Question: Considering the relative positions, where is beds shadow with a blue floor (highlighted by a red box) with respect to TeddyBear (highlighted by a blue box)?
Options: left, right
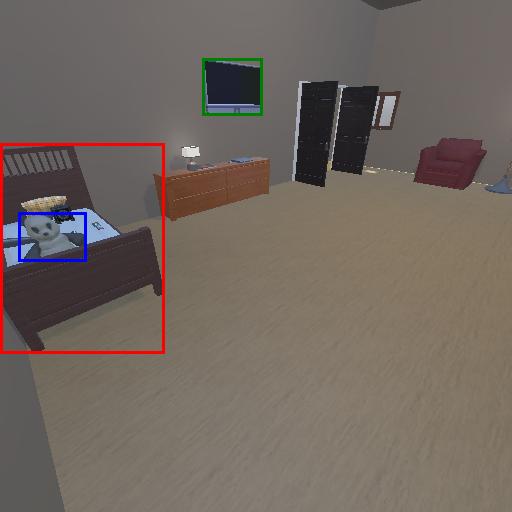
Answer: left